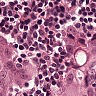
Metastatic tissue present: yes